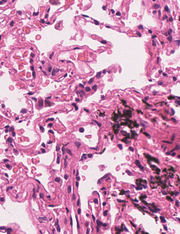
Tumor epithelial tissue: no
Tumor-associated stroma tissue: no
Normal tissue: yes